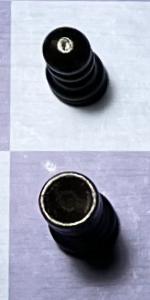
Label: Rook_Black